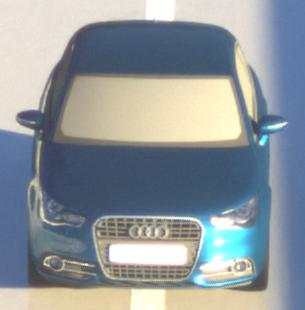
Make: Audi
Model: A1 Sportback 1.2 TFSI
Detailed model: A1 (8X) Sportback
Model produced from: 2012/03
Model produced until: 2014/11
Doors: 5
Color: blue
Road condition: wet road
Daytime: sunrise or sunset
Contrast: high contrast